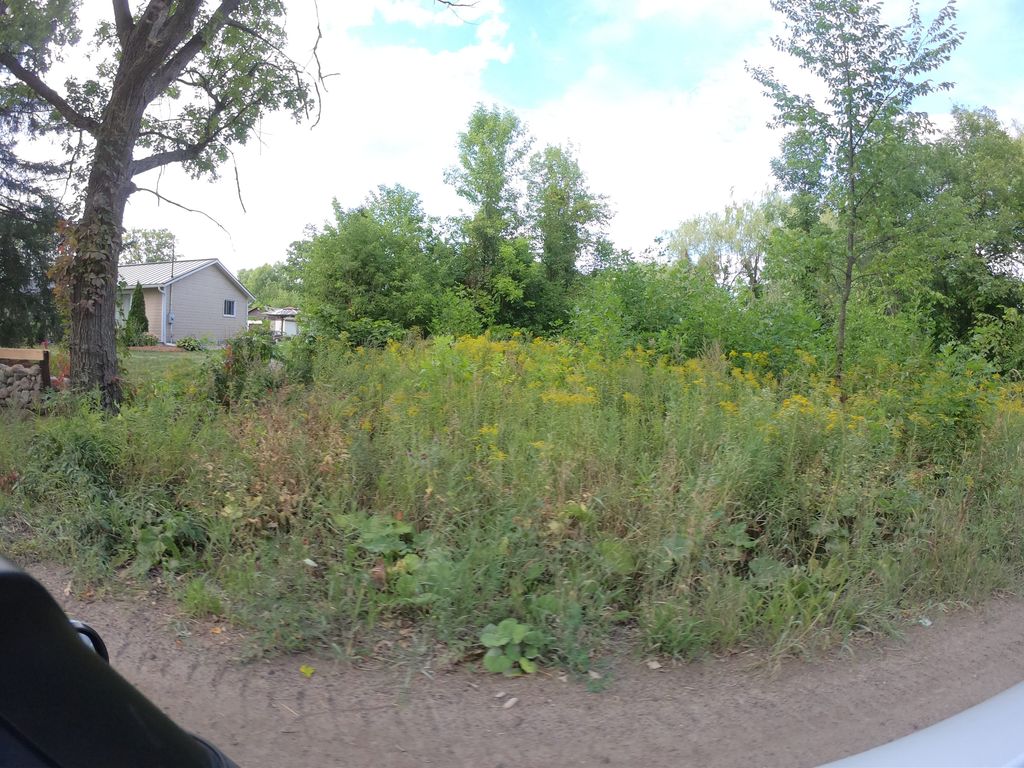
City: ottawa-gatineau